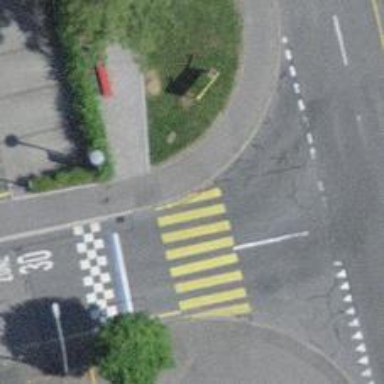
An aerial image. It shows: Kerb barrier.